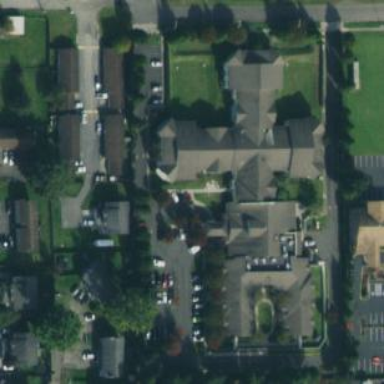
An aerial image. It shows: Nursing home building.